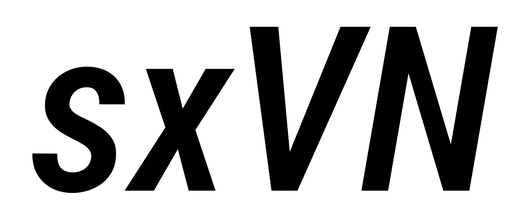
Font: Roboto-Italic_Condensed_Medium_Italic